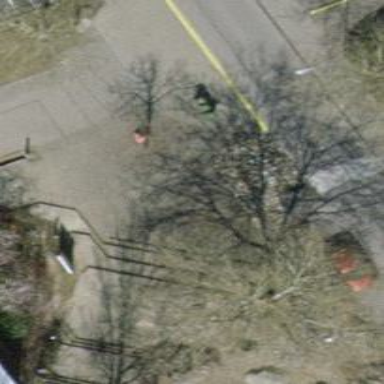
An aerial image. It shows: Set of steps on the road.